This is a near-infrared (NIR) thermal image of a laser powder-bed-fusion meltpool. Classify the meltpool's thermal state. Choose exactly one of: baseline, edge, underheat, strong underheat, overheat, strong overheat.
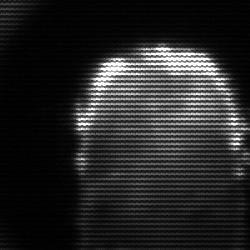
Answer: baseline